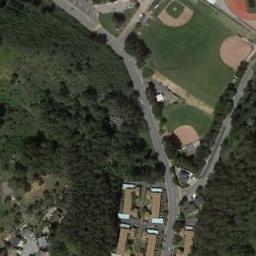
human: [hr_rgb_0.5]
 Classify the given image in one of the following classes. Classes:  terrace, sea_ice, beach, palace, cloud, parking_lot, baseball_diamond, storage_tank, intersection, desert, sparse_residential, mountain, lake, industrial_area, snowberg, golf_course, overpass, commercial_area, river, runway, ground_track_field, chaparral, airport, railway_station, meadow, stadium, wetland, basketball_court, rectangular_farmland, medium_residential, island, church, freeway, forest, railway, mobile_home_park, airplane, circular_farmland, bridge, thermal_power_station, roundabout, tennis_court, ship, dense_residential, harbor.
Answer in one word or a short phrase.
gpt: baseball_diamond